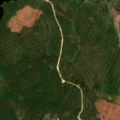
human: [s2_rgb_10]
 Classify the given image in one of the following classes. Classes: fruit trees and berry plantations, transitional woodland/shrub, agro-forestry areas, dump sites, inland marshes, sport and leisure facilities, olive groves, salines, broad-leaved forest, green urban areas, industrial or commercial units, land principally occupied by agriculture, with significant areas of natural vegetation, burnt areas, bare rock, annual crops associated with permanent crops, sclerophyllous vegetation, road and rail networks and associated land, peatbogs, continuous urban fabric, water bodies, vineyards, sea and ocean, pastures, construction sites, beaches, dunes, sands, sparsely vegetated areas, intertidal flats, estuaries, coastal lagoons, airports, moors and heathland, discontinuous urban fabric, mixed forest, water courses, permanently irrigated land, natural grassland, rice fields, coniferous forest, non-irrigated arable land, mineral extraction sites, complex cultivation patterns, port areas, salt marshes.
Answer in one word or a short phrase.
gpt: coniferous forest, water bodies